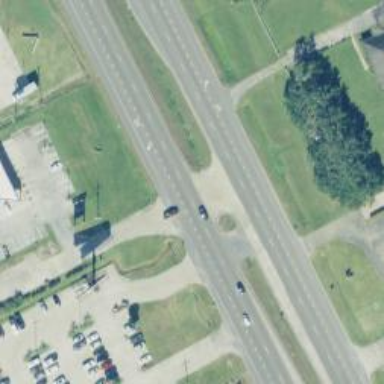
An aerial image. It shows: Trunk link highway.